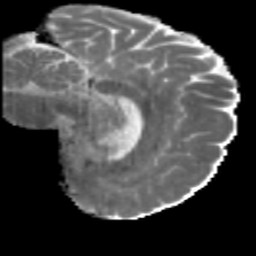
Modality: MD
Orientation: sagittal
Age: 46
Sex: male
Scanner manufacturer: siemens
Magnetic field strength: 3 T
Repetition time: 5 s
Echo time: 0.092 s